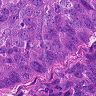
Metastatic tissue present: yes